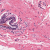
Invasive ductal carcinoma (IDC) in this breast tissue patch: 0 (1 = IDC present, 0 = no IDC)